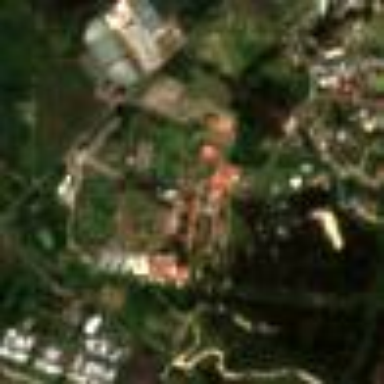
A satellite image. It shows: Police building.